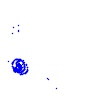
Particle: electron